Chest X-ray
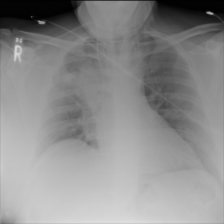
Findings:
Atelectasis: negative
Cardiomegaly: negative
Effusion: negative
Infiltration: negative
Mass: negative
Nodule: negative
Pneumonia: negative
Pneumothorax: negative
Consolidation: negative
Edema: negative
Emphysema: negative
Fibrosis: negative
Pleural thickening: negative
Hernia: negative